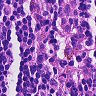
Metastatic tissue present: no